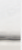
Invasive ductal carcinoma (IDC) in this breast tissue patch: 0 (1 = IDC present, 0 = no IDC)